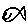
Label: fish